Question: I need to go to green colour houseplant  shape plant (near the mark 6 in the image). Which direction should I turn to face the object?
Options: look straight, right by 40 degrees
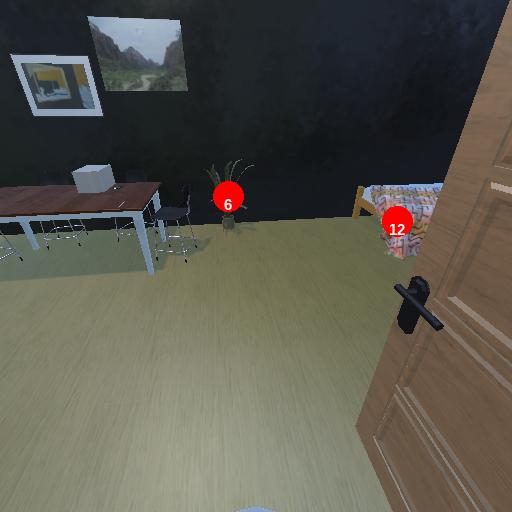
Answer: look straight